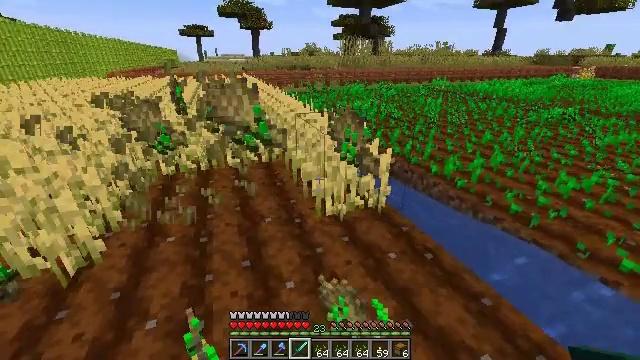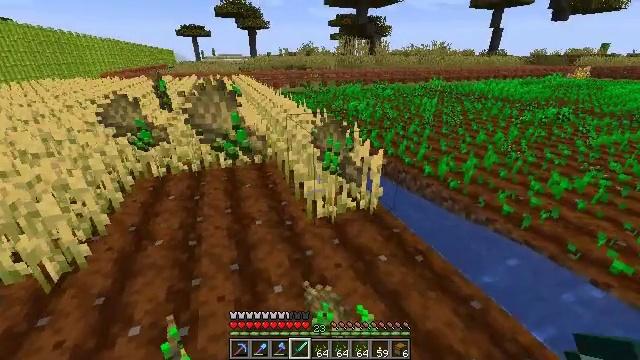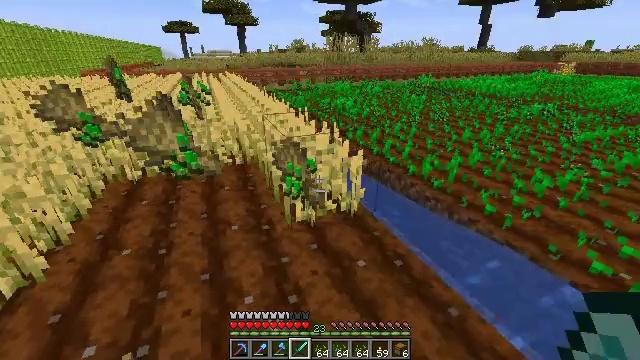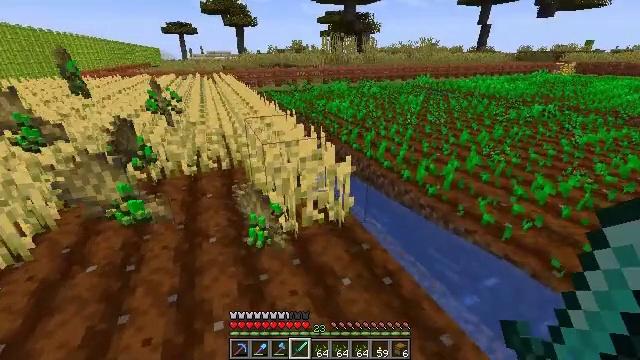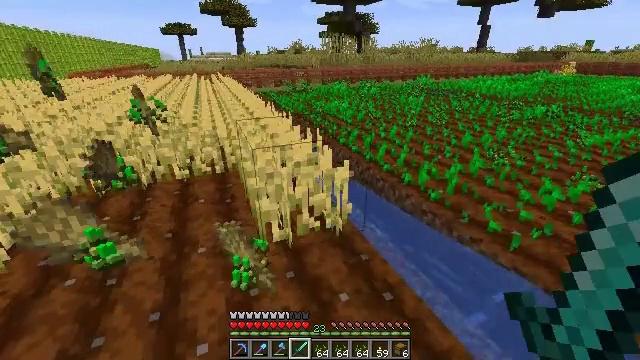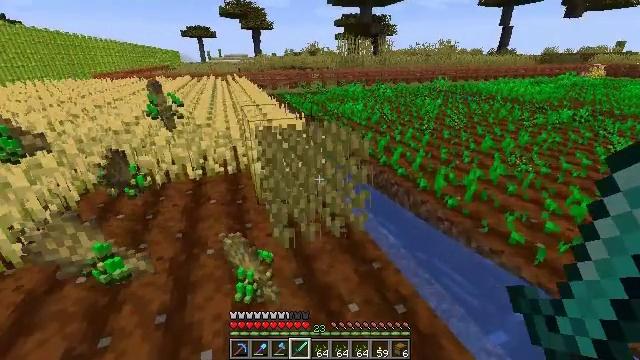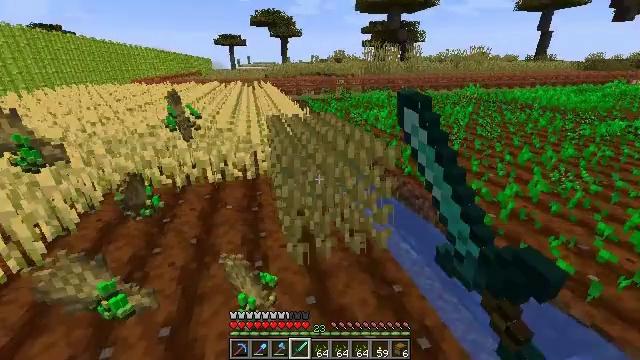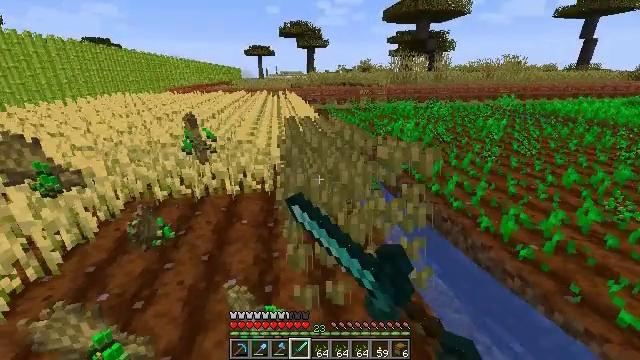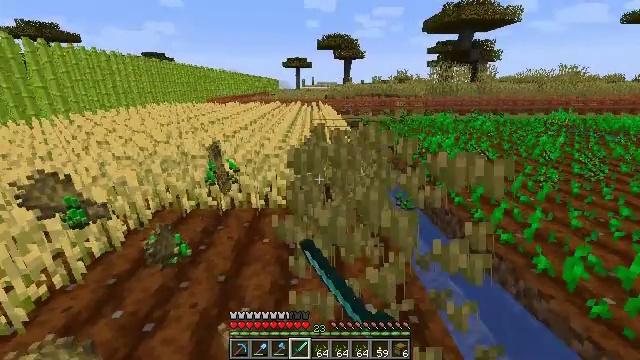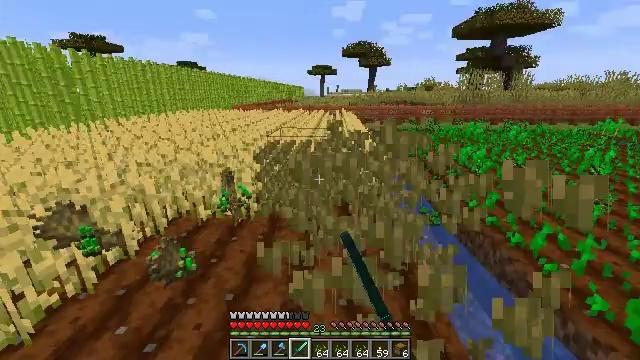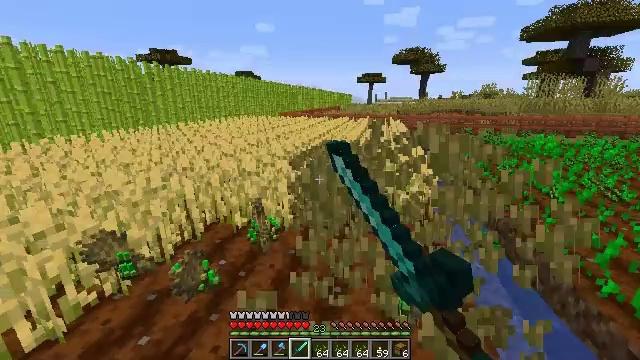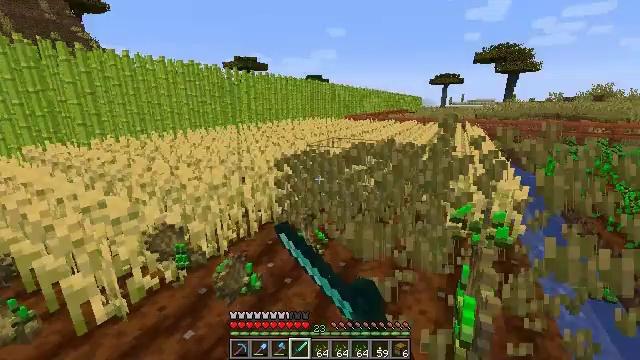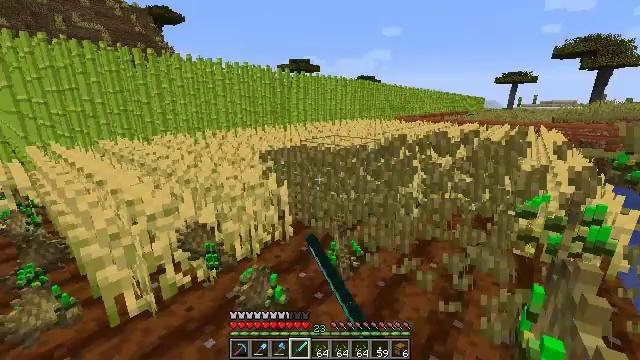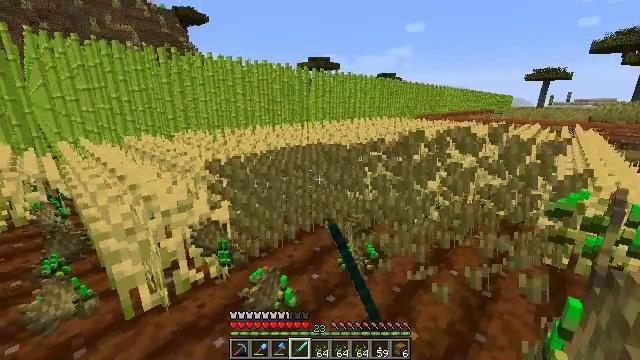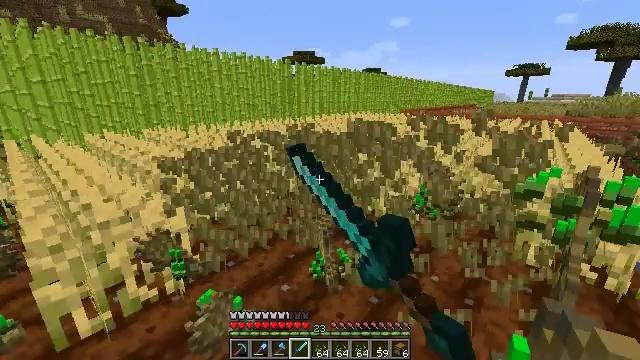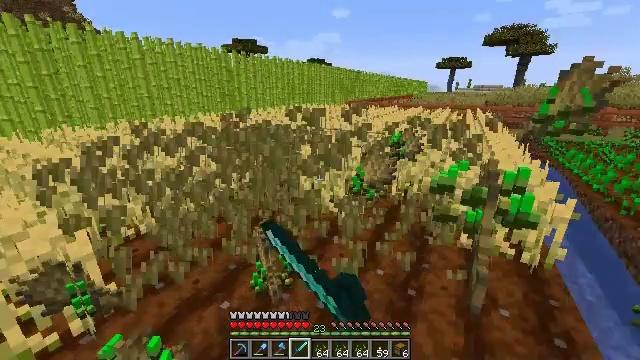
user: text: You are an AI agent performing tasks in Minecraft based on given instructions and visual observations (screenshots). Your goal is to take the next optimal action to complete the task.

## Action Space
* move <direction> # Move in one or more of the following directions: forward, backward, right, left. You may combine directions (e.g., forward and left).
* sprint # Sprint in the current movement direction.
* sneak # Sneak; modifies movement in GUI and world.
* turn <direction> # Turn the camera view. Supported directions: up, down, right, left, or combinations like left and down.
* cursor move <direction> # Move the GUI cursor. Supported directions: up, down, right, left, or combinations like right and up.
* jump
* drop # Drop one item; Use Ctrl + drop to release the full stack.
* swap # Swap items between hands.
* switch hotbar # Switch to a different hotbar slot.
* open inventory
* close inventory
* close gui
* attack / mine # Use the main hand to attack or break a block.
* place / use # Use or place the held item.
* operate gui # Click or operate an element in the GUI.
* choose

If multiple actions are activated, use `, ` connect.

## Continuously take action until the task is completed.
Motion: motion action
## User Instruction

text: Harvest wheat from the field.
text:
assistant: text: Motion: move forward and move right
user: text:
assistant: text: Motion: move forward and move right, turn right
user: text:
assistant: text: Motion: move forward
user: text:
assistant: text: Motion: move forward
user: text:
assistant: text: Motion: move forward, turn left, attack / mine
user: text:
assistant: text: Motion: move forward, turn left and up, attack / mine
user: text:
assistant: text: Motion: move forward, turn left and up, attack / mine
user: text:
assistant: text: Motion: move forward, turn left and up, attack / mine
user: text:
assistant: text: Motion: move forward, turn left and up, attack / mine
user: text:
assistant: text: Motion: move forward, turn left and up, attack / mine
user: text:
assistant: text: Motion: move forward, turn left, attack / mine
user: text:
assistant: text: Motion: move forward, turn left, attack / mine
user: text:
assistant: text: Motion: move forward and move right, turn left, attack / mine
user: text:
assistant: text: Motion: move forward and move right, turn right, attack / mine
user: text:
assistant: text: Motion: move forward and move right, turn right and down
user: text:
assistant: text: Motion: move forward and move right, turn right and down
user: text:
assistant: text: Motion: move forward and move right, turn right and down
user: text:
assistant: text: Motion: move forward and move right, turn right and down
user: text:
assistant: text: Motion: move forward, turn right and down
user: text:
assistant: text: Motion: move forward, turn right and down
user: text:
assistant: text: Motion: move forward
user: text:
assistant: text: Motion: move forward, turn left, attack / mine
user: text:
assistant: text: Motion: move forward, turn left and up, attack / mine
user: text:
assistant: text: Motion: move forward, turn left and up, attack / mine
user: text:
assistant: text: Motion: move forward, turn left and up, attack / mine
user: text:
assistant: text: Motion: move forward, turn left, attack / mine
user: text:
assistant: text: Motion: move forward, attack / mine
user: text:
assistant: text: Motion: move forward, attack / mine
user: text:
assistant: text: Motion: move forward, attack / mine
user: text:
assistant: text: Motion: turn right, attack / mine